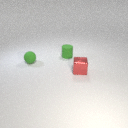
small red metal cube to the right of small green rubber sphere